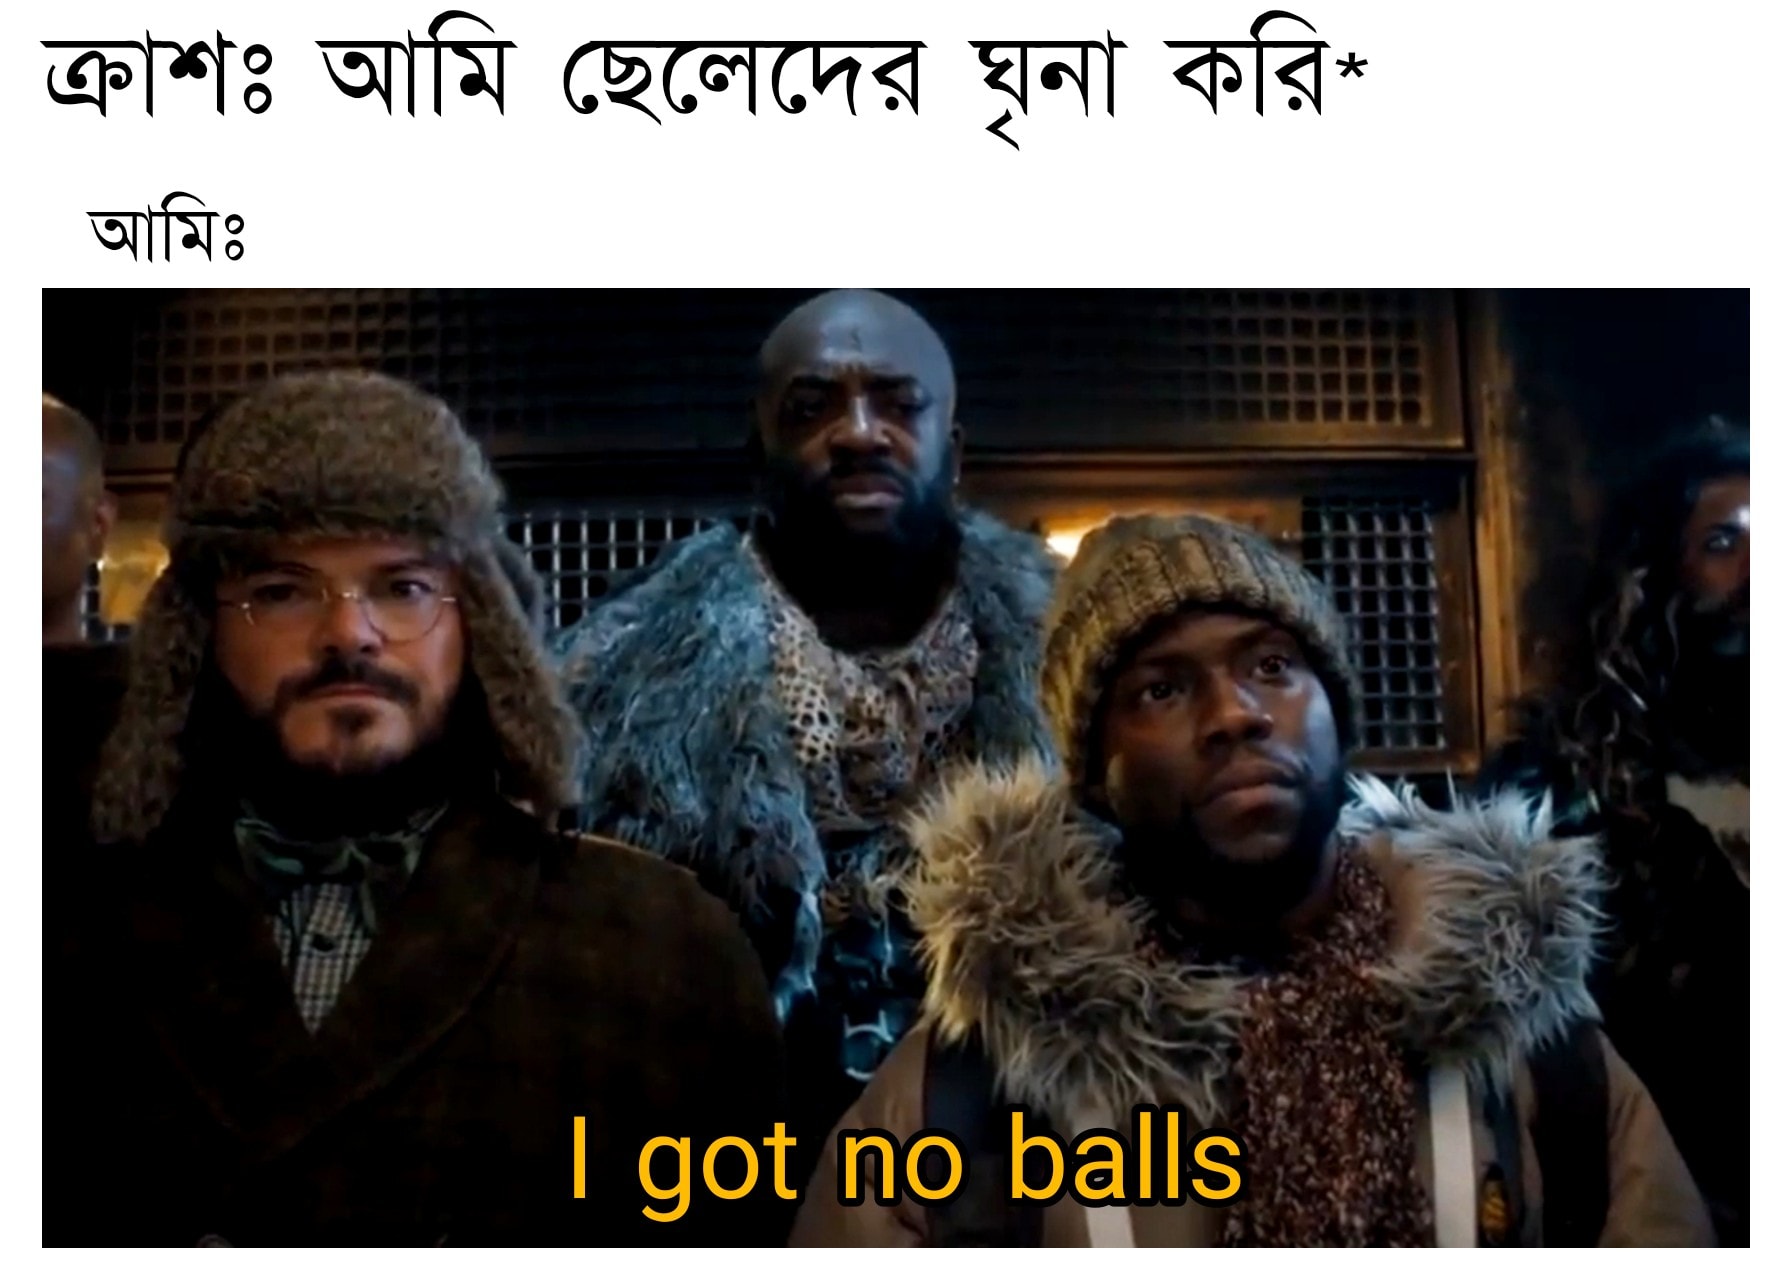
Caption: ক্রাশঃ    আমি ছেলেদের ঘৃণা  করি*    আমিঃ    I got no balls
Label: non-hate